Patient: sex F, age 71
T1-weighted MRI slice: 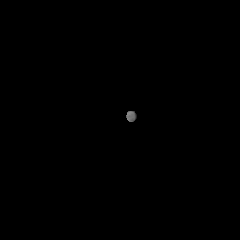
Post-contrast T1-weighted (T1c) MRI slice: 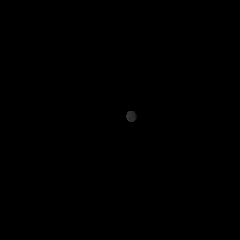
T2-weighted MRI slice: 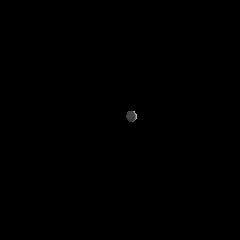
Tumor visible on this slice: no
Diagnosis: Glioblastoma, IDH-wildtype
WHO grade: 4